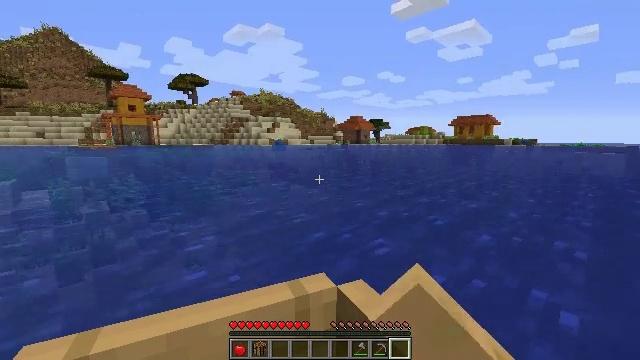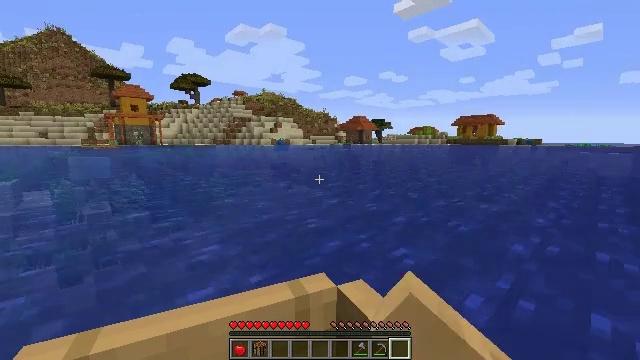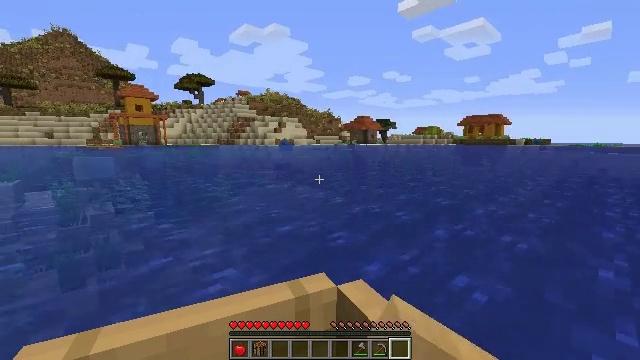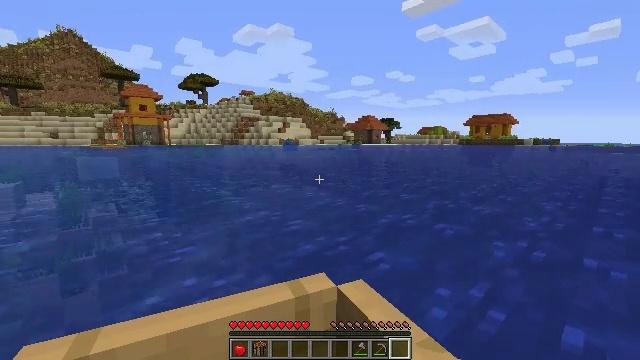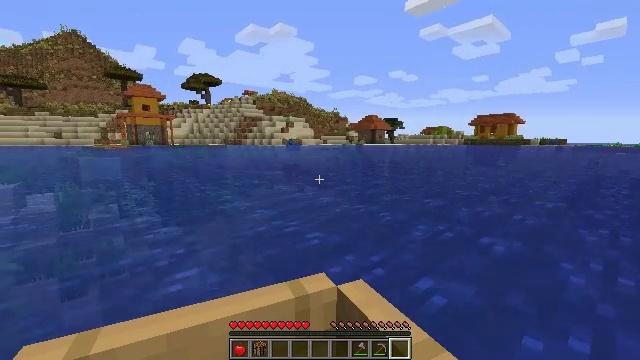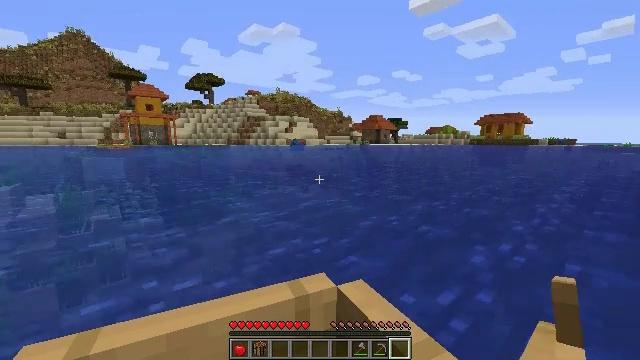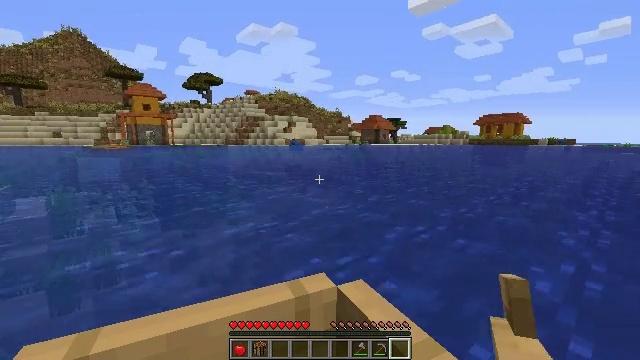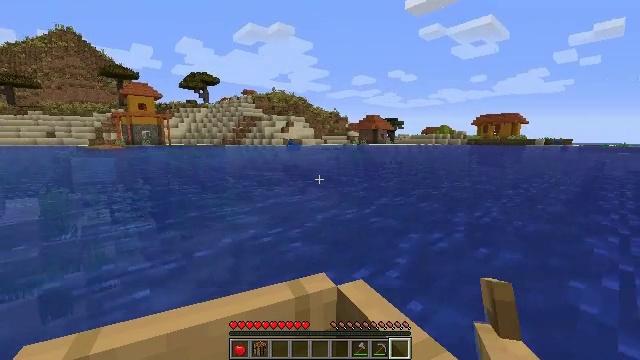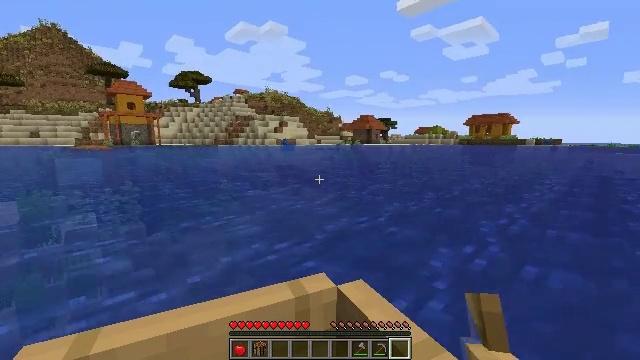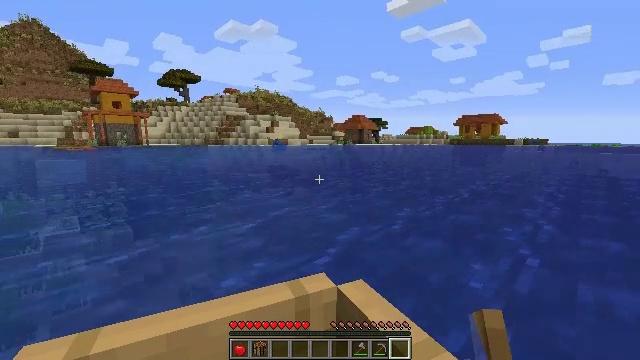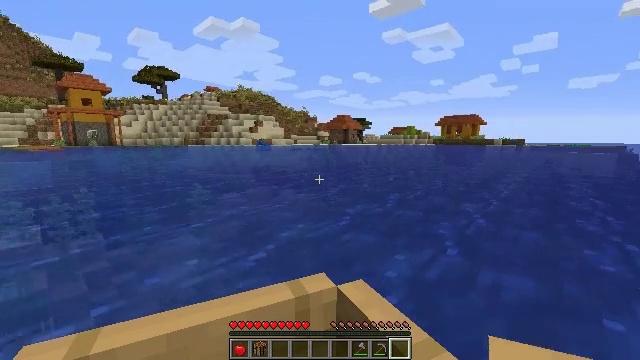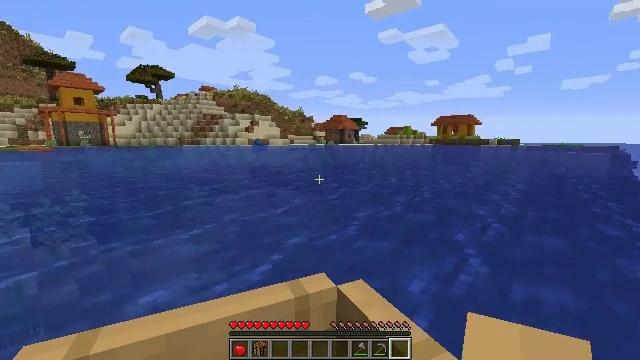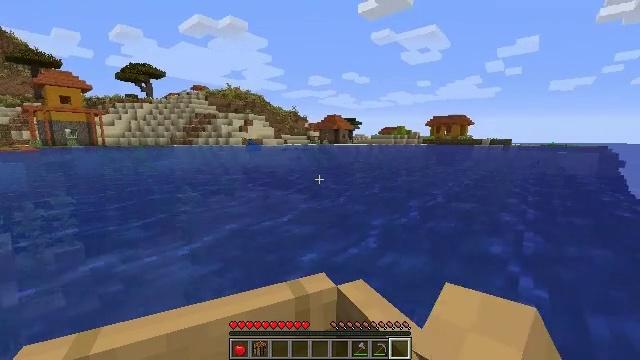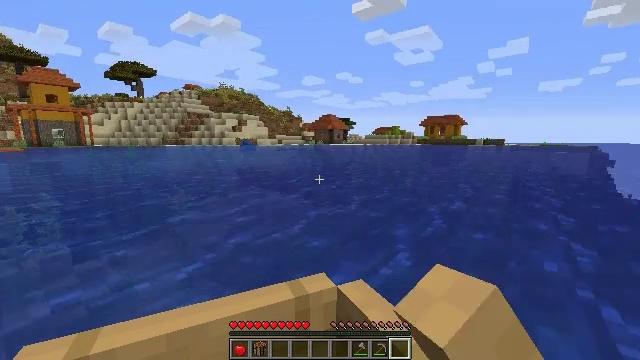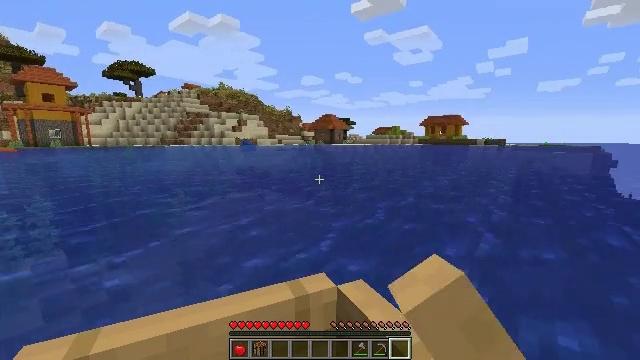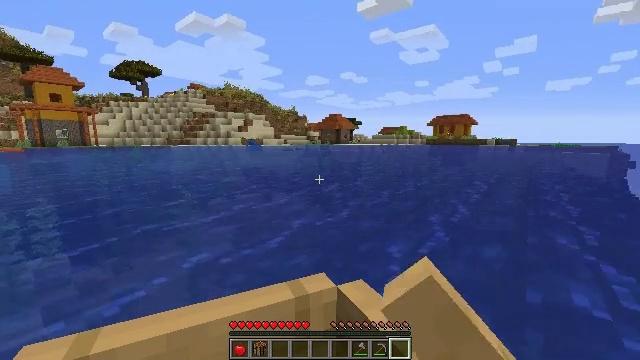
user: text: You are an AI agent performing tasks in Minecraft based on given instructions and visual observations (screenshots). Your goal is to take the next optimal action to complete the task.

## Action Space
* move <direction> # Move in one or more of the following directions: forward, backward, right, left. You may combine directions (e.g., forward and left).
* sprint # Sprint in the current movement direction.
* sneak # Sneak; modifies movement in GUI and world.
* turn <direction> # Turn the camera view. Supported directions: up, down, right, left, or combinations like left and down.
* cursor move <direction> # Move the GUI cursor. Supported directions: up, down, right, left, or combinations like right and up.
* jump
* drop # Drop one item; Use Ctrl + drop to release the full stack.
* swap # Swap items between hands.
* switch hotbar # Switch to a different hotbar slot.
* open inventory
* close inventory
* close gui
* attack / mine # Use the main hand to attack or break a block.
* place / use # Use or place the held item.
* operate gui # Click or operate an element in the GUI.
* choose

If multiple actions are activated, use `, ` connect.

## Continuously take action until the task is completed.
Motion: motion action
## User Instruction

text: Mine the orange bed.
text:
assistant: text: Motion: move forward
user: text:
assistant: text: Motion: move forward
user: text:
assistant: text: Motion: move forward
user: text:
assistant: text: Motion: move forward
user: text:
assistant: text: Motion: move forward and move right
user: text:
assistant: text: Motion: move forward and move right
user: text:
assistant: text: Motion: move forward and move right
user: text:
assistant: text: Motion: move forward
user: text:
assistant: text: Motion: move forward
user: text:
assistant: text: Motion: move forward
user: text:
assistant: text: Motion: move forward
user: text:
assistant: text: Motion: move forward and move left
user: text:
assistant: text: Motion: move forward and move left
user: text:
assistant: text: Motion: move forward
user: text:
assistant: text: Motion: move forward
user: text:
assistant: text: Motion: move forward
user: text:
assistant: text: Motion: move forward
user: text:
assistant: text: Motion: move forward
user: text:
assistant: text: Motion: move forward
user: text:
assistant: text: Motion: move forward
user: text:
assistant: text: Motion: move forward
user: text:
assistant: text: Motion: move forward
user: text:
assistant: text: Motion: move forward
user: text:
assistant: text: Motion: move forward
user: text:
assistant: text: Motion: move forward
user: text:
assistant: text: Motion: move forward
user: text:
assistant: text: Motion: move forward
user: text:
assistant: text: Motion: move forward
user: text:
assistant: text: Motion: move forward
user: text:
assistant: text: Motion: move forward, turn left